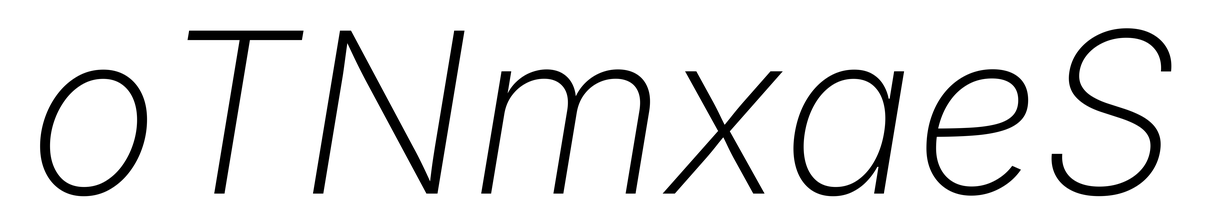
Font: Inter-Italic_ExtraLight_Italic